Question: Say I want to create an ordinary 'xyplot' without explicitly specifying axis limits, then how are axis limits calculated?
The following line of code produces a simple scatter plot. However, axis limits do not exactly range from 1 to 10, but are slightly expanded to the left and right and top and bottom sides (roughly by 0.5).
'''
library(lattice)
xyplot(1:10 ~ 1:10, cex = 1.5, pch = 20, col = "black",
xlab = "x", ylab = "y")
'''

Is there any way to determine the factor by which the axes were expanded on each site, e.g. using 'trellis.par.get'? I already tried the following after executing the above-mentioned 'xyplot' command:
'''
library(grid)
downViewport(trellis.vpname(name = "figure"))
current.panel.limits()
$xlim
[1] 0 1
$ylim
[1] 0 1
'''
Unfortunately, the panel limits are returned as normalized parent coordinates, which makes it impossible to obtain the "real" limits. Any suggestions would be highly appreciated!
Using base-R 'plot', the data range (and consequently the axis limits) is by default extended by 4% on each side, see '?par'. But this factor doesn't seem to apply to 'trellis' objects. So what I am looking for is an analogue to the 'xaxs' (and 'yaxs') argument implemented in 'par'.
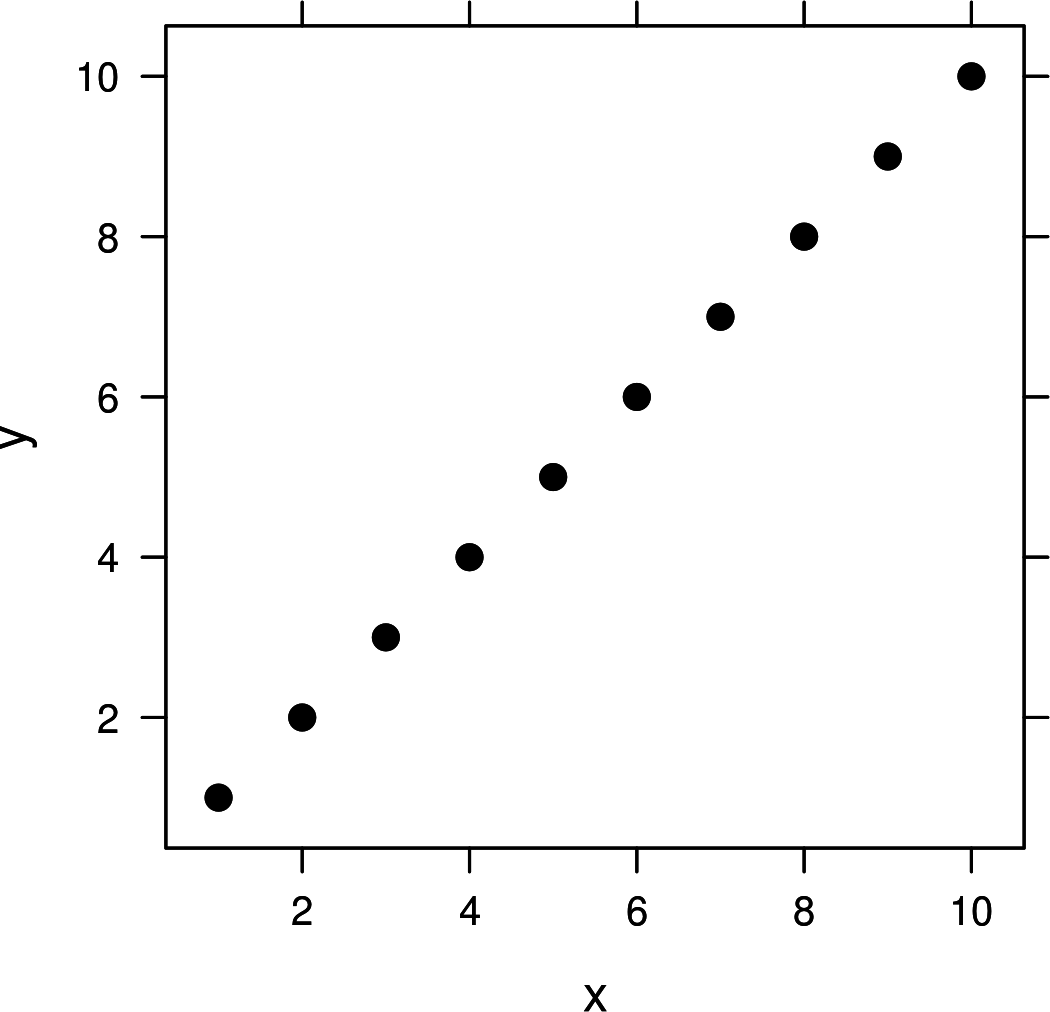
Answer: Axis limits for 'xyplot' are calculated in the 'extend.limits' function. This function isn't exported from the lattice package, so to see it, type 'lattice:::extend.limits'. Concerning a numeric vector, this function is passed the range of values from the corresponding data ('c(1, 10)' in this example). The final limits are calculated according to the following equation:
'''
lim + prop * d * c(-1, 1)
'''
- 'lim''c(1, 10)'- 'prop''lattice.getOption("axis.padding")$numeric''0.07'- 'd''diff(as.numeric(lim))''9'
The result in this case is 'c(0.37, 10.63)'
In case you're interested, the call stack from 'xyplot' to 'extend.limits' is
1. xyplot
2. xyplot.formula
3. limits.and.aspect
4. limitsFromLimitList
5. extend.limits